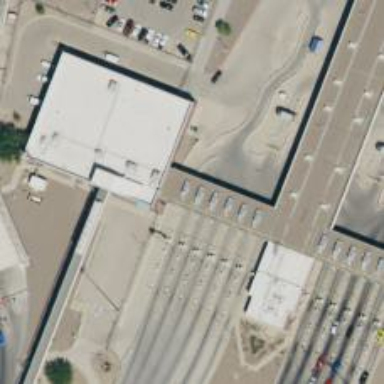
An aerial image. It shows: Border control barrier.